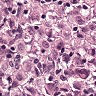
Metastatic tissue present: yes